Question: I had this code implemented in iOS 7 and worked perfectly, but in iOS 8 it doesn't work
'''
[[NSNotificationCenter defaultCenter] addObserver:self selector:@selector(youTubeStarted:) name:@"UIMoviePlayerControllerDidEnterFullscreenNotification" object:nil];
[[NSNotificationCenter defaultCenter] addObserver:self selector:@selector(youTubeFinished:) name:@"UIMoviePlayerControllerWillExitFullscreenNotification" object:nil];
-(void)youTubeStarted{
AppDelegate *appDelegate = (AppDelegate*)[[UIApplication sharedApplication] delegate];
appDelegate.fullScreenVideoIsPlaying = YES;
}
-(void)youTubeFinished{
AppDelegate *appDelegate = (AppDelegate*)[[UIApplication sharedApplication] delegate];
appDelegate.fullScreenVideoIsPlaying = NO;
}
'''
I've tried changing UIMoviePlayerControllerDidEnterFullscreenNotification to MPMoviePlayerWillEnterFullscreenNotification. With no luck
Any way else to do this?
Look what happens I think with iOS 8.1, using the answer of NorthBlast. It worked perfectly with iOS 8.0 & iOS 8.0.2

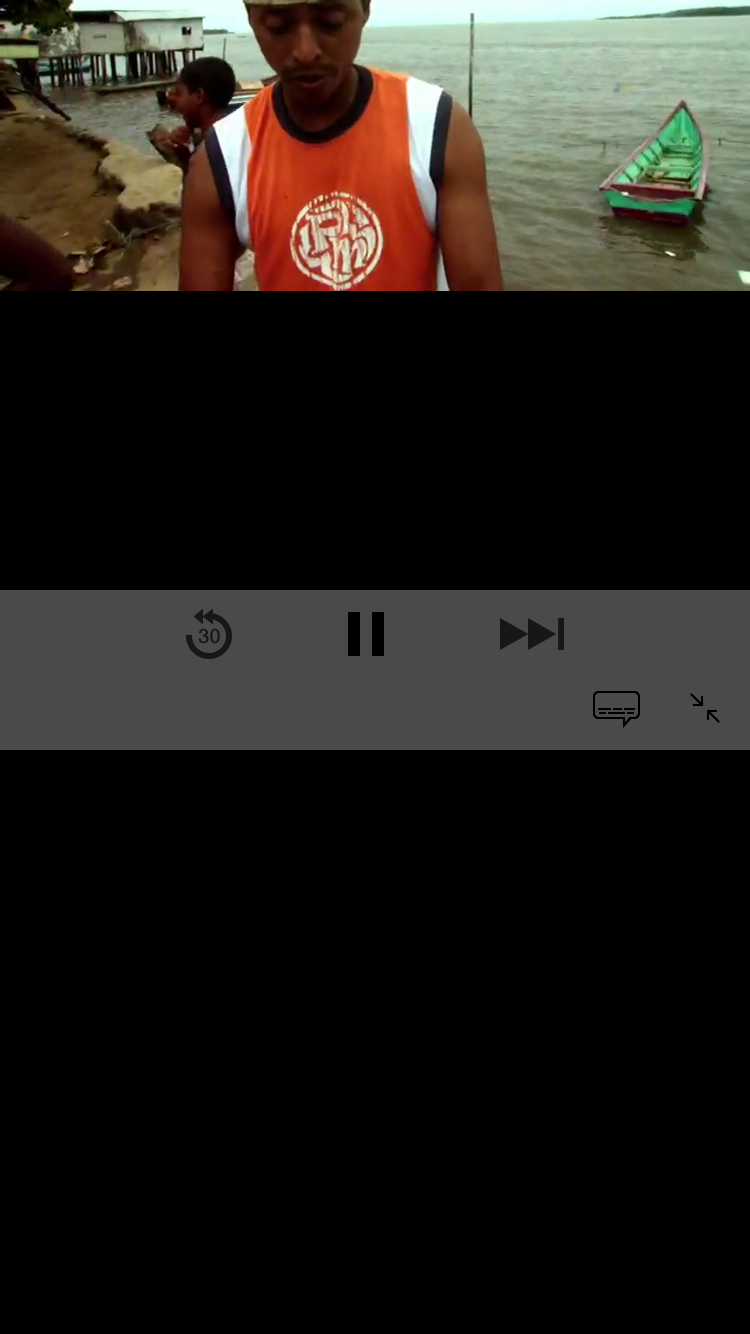
Answer: Ok, this is a solution, I am using for now.. I check first which OS is running the device and then use the appropriate NSNotificationCenter for it :)
'''
#define IS_OS_6_OR_LATER ([[[UIDevice currentDevice] systemVersion] floatValue] >= 6.0)
#define IS_OS_8_OR_LATER ([[[UIDevice currentDevice] systemVersion] floatValue] >= 8.0)
if(IS_OS_6_OR_LATER){
[[NSNotificationCenter defaultCenter] addObserver:self selector:@selector(youTubeStarted:) name:@"UIMoviePlayerControllerDidEnterFullscreenNotification" object:nil];
[[NSNotificationCenter defaultCenter] addObserver:self selector:@selector(youTubeFinished:) name:@"UIMoviePlayerControllerWillExitFullscreenNotification" object:nil];
}
if (IS_OS_8_OR_LATER) {
[[NSNotificationCenter defaultCenter] addObserver:self selector:@selector(youTubeStarted:) name:UIWindowDidBecomeVisibleNotification object:self.view.window];
[[NSNotificationCenter defaultCenter] addObserver:self selector:@selector(youTubeFinished:) name:UIWindowDidBecomeHiddenNotification object:self.view.window];
}
'''
I hope it helps!